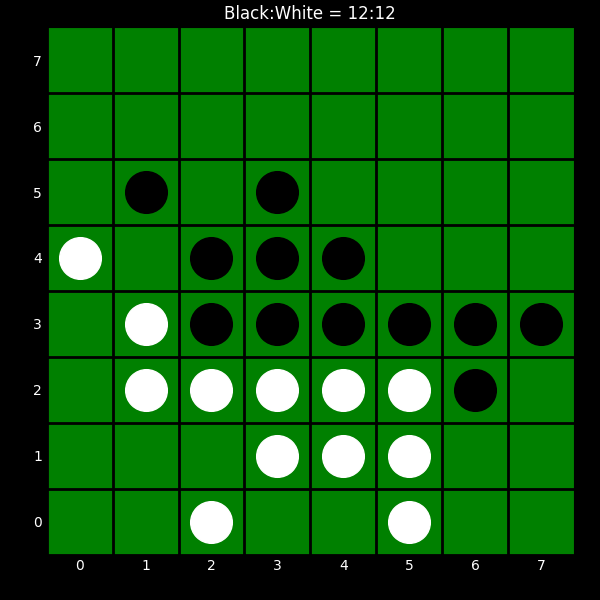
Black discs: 12
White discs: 12